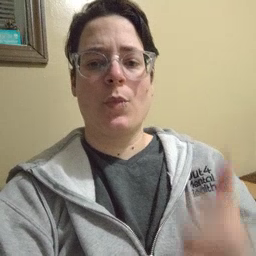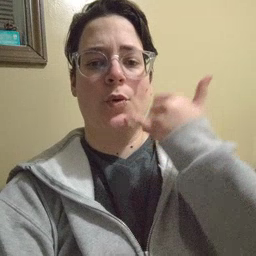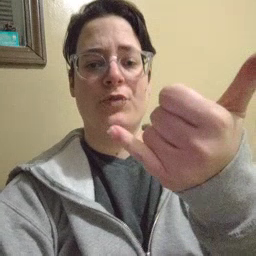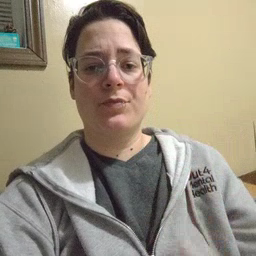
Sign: callonphone